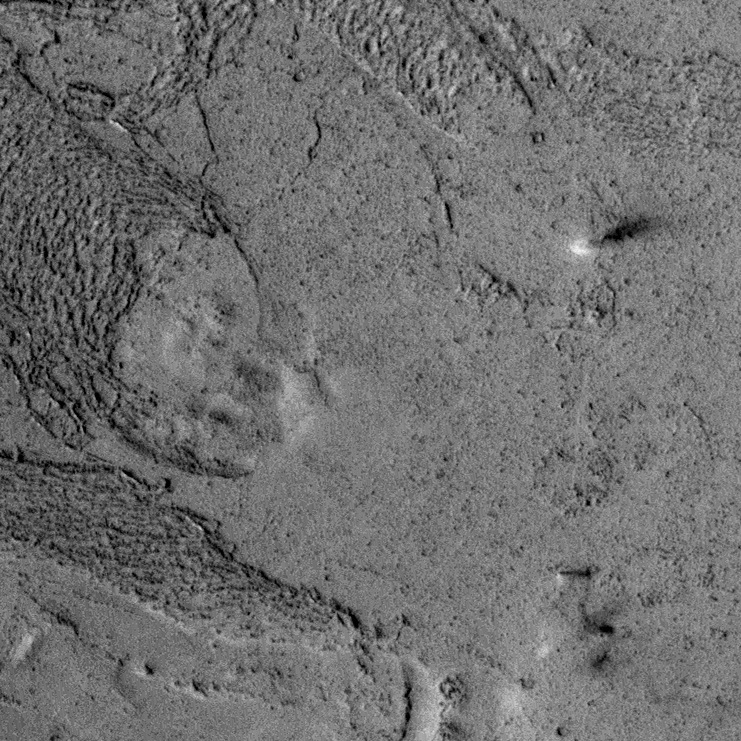
Label: dustdevil